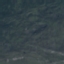
Land use / land cover class: HerbaceousVegetation